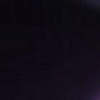
Label: space